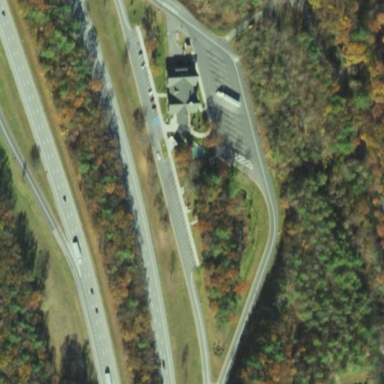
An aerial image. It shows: Rest area along the road.